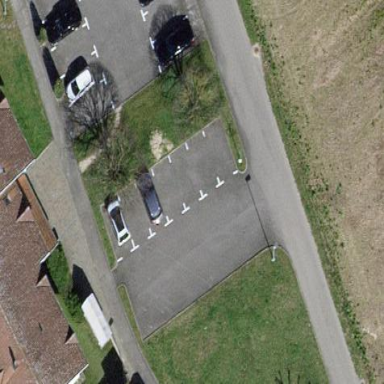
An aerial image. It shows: Parking area.